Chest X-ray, AP view. Patient: 65 years old, sex M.
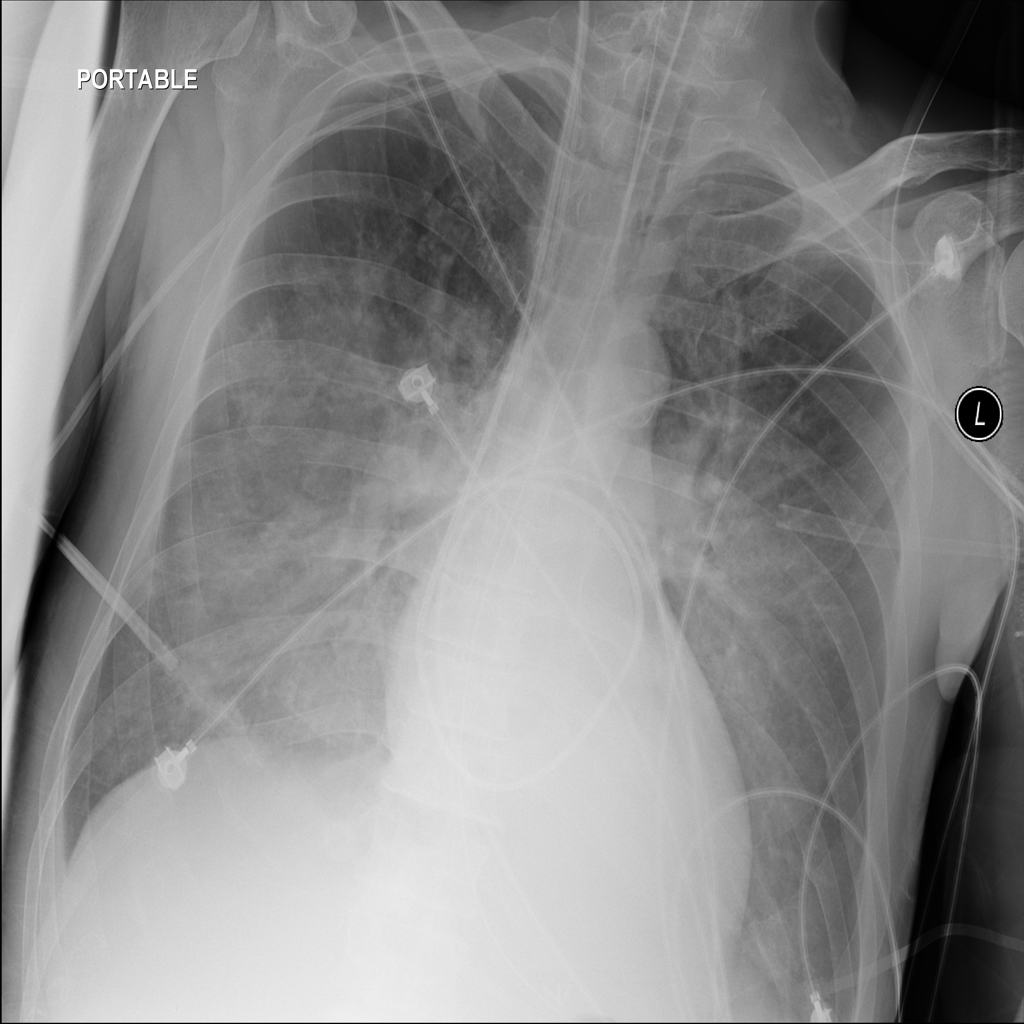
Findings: No Finding